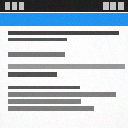
Screen state: on